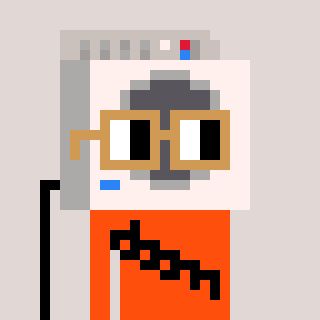
a pixel art character with square brown glasses, a washing machine-shaped head and a orange-colored body on a warm background